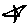
Label: star